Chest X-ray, AP view. Patient: 67 years old, sex M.
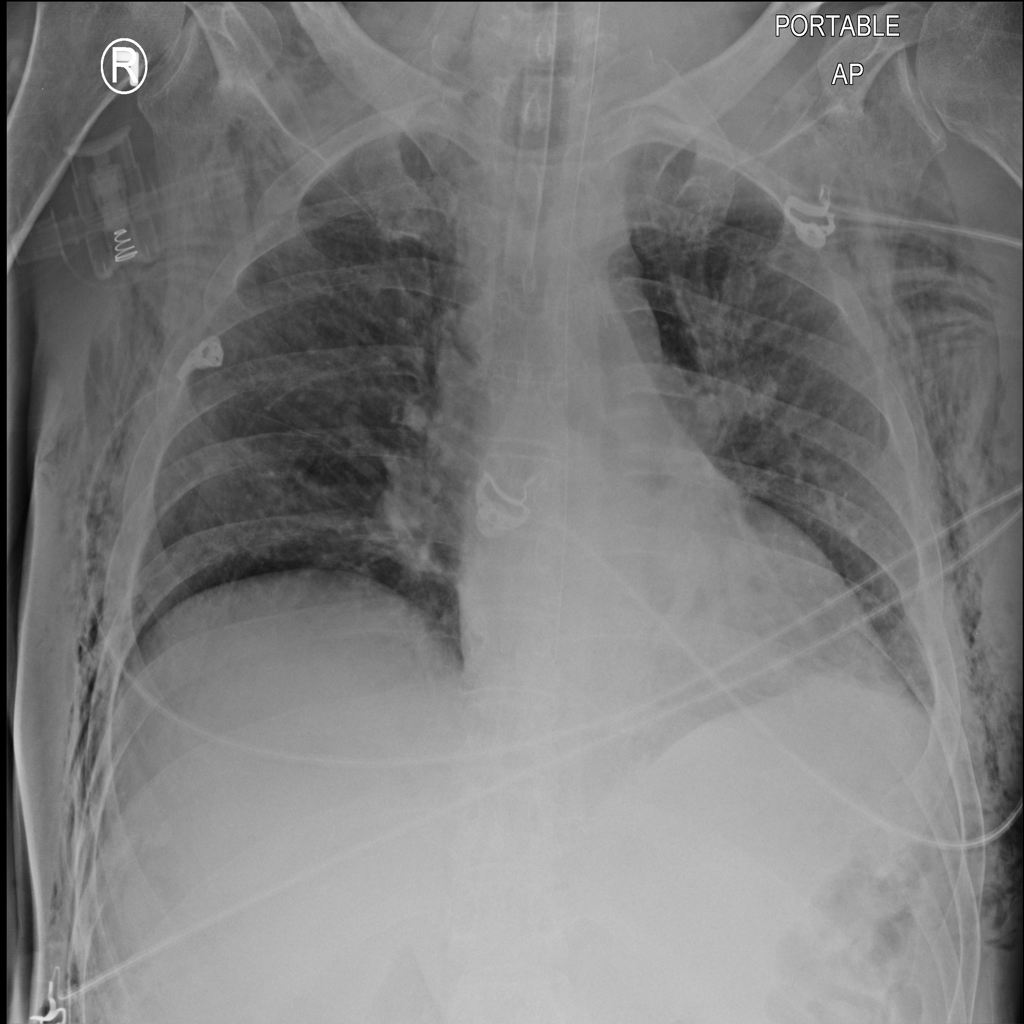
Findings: Emphysema